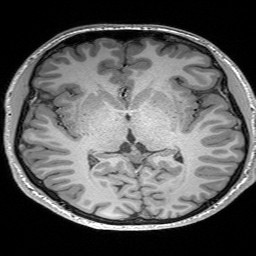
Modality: T1w
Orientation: coronal
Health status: healthy
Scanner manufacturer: siemens
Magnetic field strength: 3 T